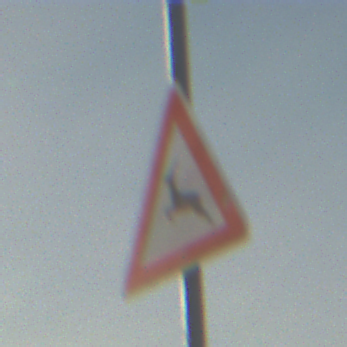
Verkehrszeichen: WildwechselRechts
Umgebung: Outdoor, Suburban
Tageszeit: MorningAfternoon
Wetter: PartlyCloudy
Licht: Natural
Jahreszeit: NotSpecified
Kontrast: HighContrast